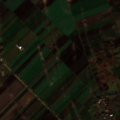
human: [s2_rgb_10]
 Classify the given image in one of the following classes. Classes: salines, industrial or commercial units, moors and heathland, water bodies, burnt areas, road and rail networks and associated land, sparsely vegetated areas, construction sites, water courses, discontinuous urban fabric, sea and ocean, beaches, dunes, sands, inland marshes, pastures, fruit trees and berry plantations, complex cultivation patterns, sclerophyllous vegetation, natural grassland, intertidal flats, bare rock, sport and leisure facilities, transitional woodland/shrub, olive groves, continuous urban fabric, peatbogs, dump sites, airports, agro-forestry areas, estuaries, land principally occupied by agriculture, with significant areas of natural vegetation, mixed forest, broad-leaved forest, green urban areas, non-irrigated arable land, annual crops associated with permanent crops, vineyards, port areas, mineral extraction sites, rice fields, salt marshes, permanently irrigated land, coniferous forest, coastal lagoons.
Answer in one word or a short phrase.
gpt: discontinuous urban fabric, non-irrigated arable land, complex cultivation patterns, land principally occupied by agriculture, with significant areas of natural vegetation, transitional woodland/shrub